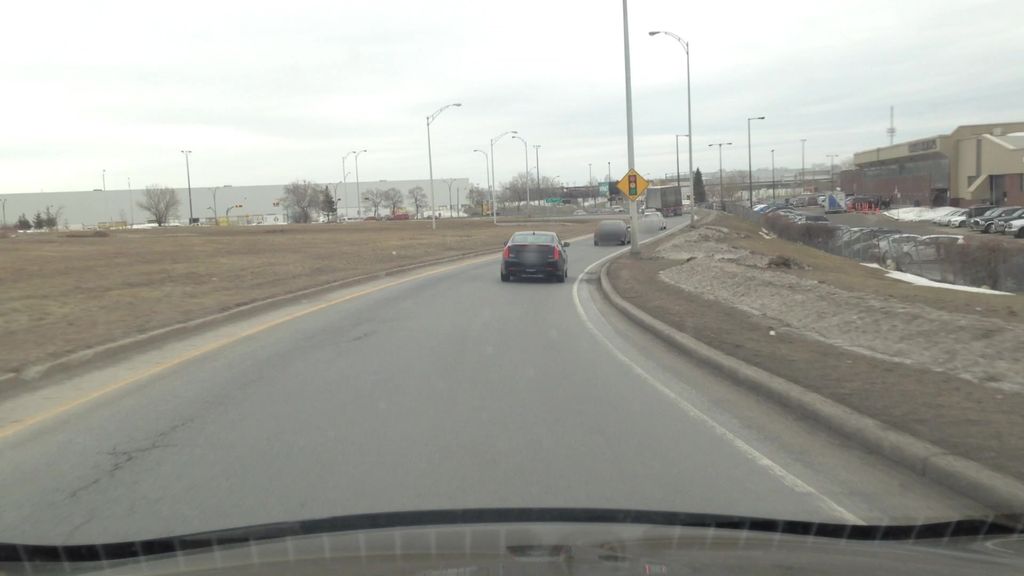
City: montreal